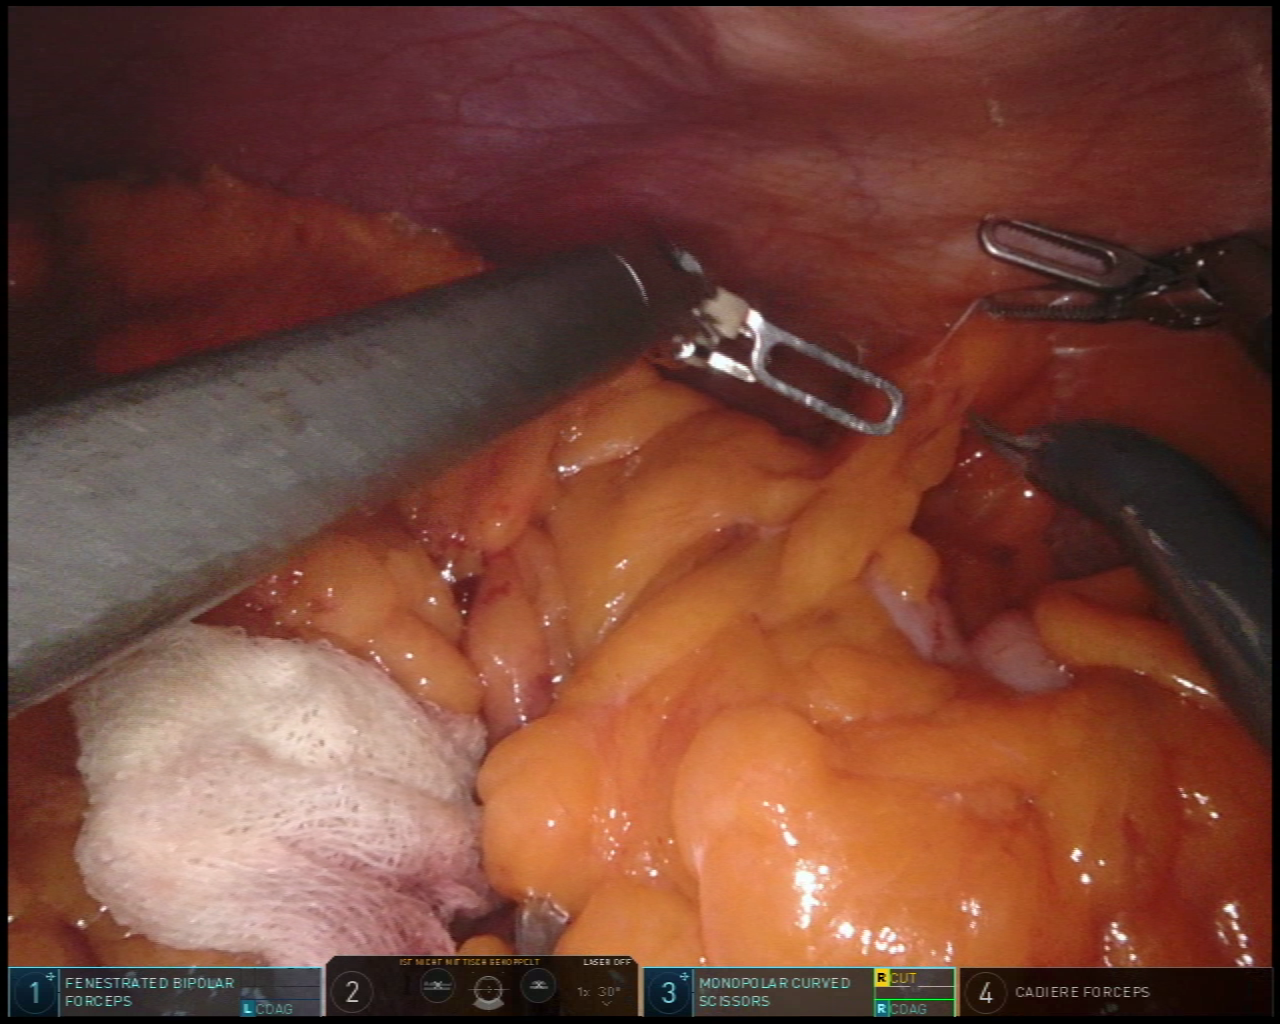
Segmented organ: colon
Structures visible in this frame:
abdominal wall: yes
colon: yes
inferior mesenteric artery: no
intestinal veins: no
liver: no
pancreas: no
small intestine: no
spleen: no
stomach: no
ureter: no
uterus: no
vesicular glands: no